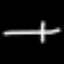
Label: line